Question: I'm using the <URL> to make sure the keyboard never pops over the 'UITextField'. However there is some strange bug on the iPhone, when I click on the 'UITextField' the textfield goes up but too high:

On the GitHub link the Notes say this:
> NotesThese classes currently adjust the contentInset parameter to
avoid content moving beneath the keyboard. This is done, as opposed to
adjusting the frame, in order to work around an iOS bug that results
in a jerky animation where the view jumps upwards, before settling
down. In order to facilitate this workaround, the contentSize is
maintained to be at least same size as the view's frame.
Maybe it has something to do with this, I'm just not sure how I can fix this problem.
I already tried changing this line:
'''
[self setContentOffset:CGPointMake(self.contentOffset.x,
[self idealOffsetForView:firstResponder withSpace:[self keyboardRect].origin.y - self.bounds.origin.y])
'''
with (added +100):
'''
[self setContentOffset:CGPointMake(self.contentOffset.x,
[self idealOffsetForView:firstResponder withSpace:[self keyboardRect].origin.y - self.bounds.origin.y+100])
'''
but this isn't a good way to do it since this won't work on the iPad.
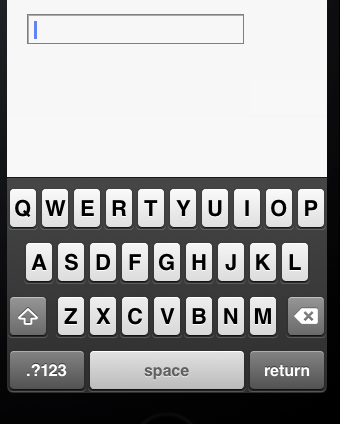
Answer: Had the same problem recently. For me, solution was to modify -(CGFloat)idealOffsetForView:(UIView *)view withSpace:(CGFloat)space method. Here is how it looks in my project:
'''
-(CGFloat)idealOffsetForView:(UIView *)view withSpace:(CGFloat)space {
// Convert the rect to get the view's distance from the top of the scrollView.
CGRect rect = [view convertRect:view.bounds toView:self];
// Set starting offset to that point
CGFloat offset = rect.origin.y;
if ( view.bounds.size.height < space ) {
// Center vertically if there's room
offset -= floor((space-view.bounds.size.height)/2.0);
}
if ( offset + space > self.contentSize.height ) {
// Clamp to content size
offset = self.contentSize.height - space;
}
if (offset < 0) offset = 0;
return offset;
}
'''
The change was to remove first path from conditional block: if ( self.contentSize.height - offset < space ) and leave just "else" path.